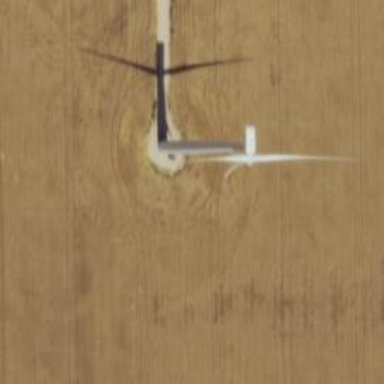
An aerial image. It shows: Wind turbine generator that utilizes wind as its source for generating electricity. It is of the horizontal axis type.